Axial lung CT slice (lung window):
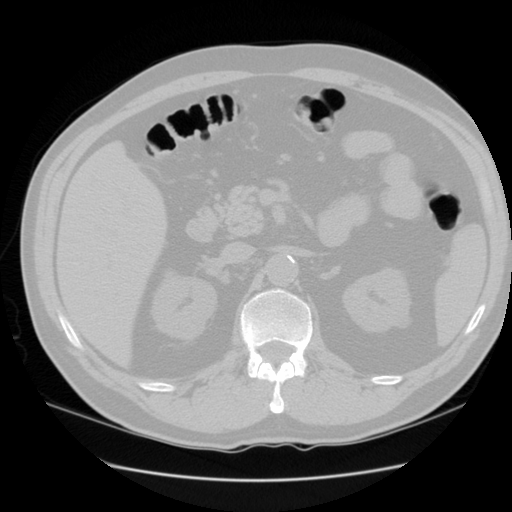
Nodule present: no